Interaction volume radius: 10 \u00c5
Interaction volume height: 15 \u00c5
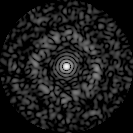
Disorder parameter: 0.8452